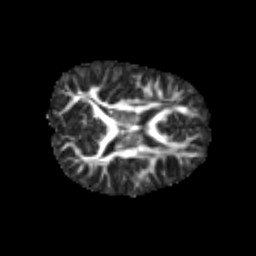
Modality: FA
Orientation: axial
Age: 6
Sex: male
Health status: healthy